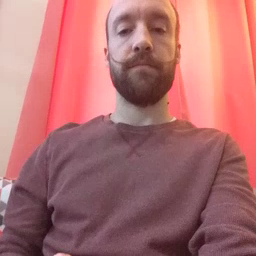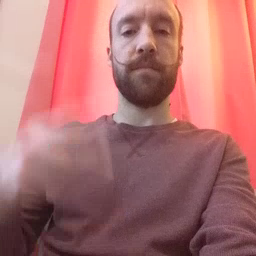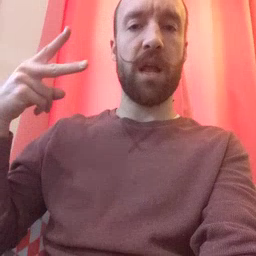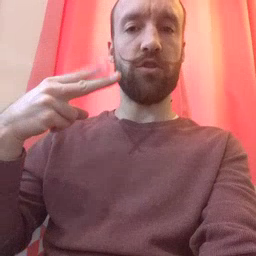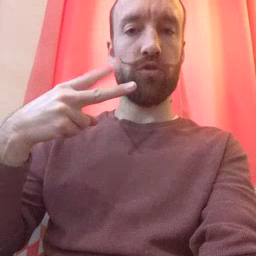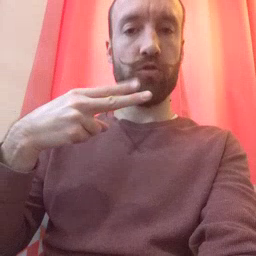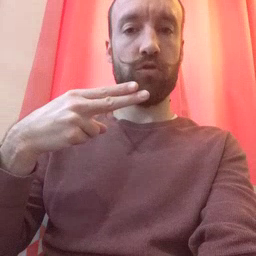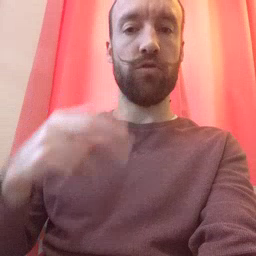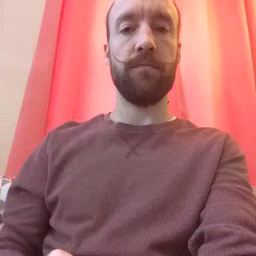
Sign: scissors